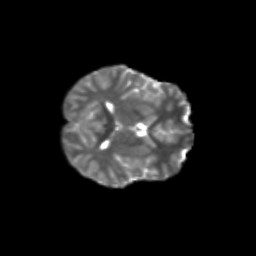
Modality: T2w
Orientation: axial
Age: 10
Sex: male
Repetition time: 9.5 s
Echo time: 0.089 s